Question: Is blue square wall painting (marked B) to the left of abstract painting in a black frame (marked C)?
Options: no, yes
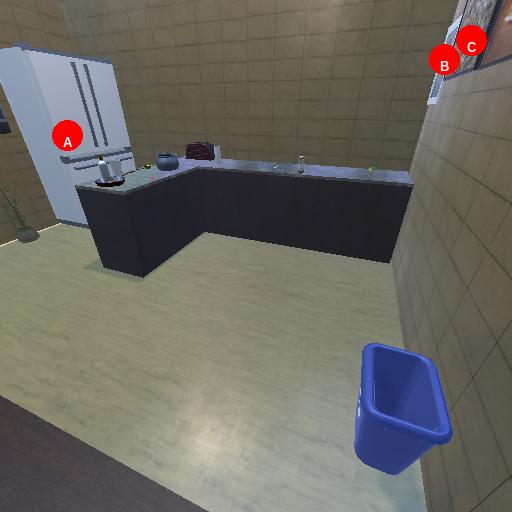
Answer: no